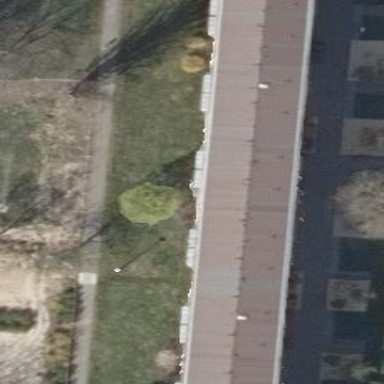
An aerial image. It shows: Gabled roof apartments building with grey roof and white exterior.